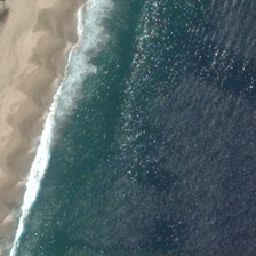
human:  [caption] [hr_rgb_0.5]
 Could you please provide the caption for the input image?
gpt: The pale yellow beach meets the blue sea.

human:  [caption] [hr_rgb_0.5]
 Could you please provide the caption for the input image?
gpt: The deep yellow beach will meet the blue sea.

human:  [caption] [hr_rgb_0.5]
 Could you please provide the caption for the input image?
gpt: The deep yellow beach will meet the blue sea.

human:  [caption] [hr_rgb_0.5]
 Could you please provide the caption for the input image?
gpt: The dark yellow beach meets the blue sea.

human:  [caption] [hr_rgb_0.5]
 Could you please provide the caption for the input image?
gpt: The deep yellow beach will meet the blue sea.